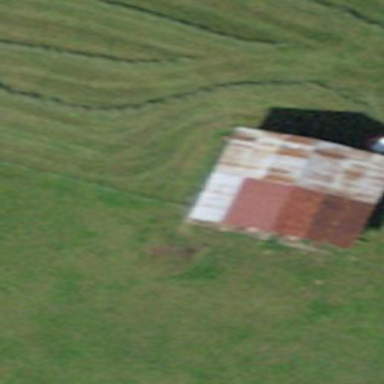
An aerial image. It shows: Barn.